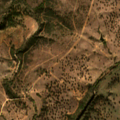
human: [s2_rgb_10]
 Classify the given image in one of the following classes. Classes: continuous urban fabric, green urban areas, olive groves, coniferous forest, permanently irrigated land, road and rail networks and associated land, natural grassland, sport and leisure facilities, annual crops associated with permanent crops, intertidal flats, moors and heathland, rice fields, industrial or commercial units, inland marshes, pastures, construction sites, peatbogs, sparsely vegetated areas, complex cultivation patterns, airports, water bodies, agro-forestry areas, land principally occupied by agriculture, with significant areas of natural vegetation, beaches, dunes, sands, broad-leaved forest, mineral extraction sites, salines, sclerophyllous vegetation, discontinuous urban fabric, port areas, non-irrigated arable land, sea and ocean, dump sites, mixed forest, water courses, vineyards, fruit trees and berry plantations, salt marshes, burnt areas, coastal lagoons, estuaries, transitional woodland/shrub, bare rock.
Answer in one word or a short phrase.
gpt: pastures, agro-forestry areas, transitional woodland/shrub